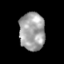
Tissue: skin
Cell type: Epithelial cells
Senescence score: 0.257
Nuclear area (px): 946
Mean DAPI intensity: 163.006